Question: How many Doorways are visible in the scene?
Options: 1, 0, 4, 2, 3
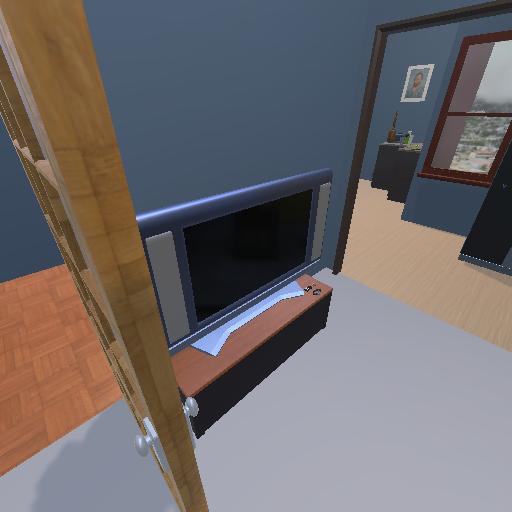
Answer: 1